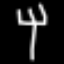
Label: fork